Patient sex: M
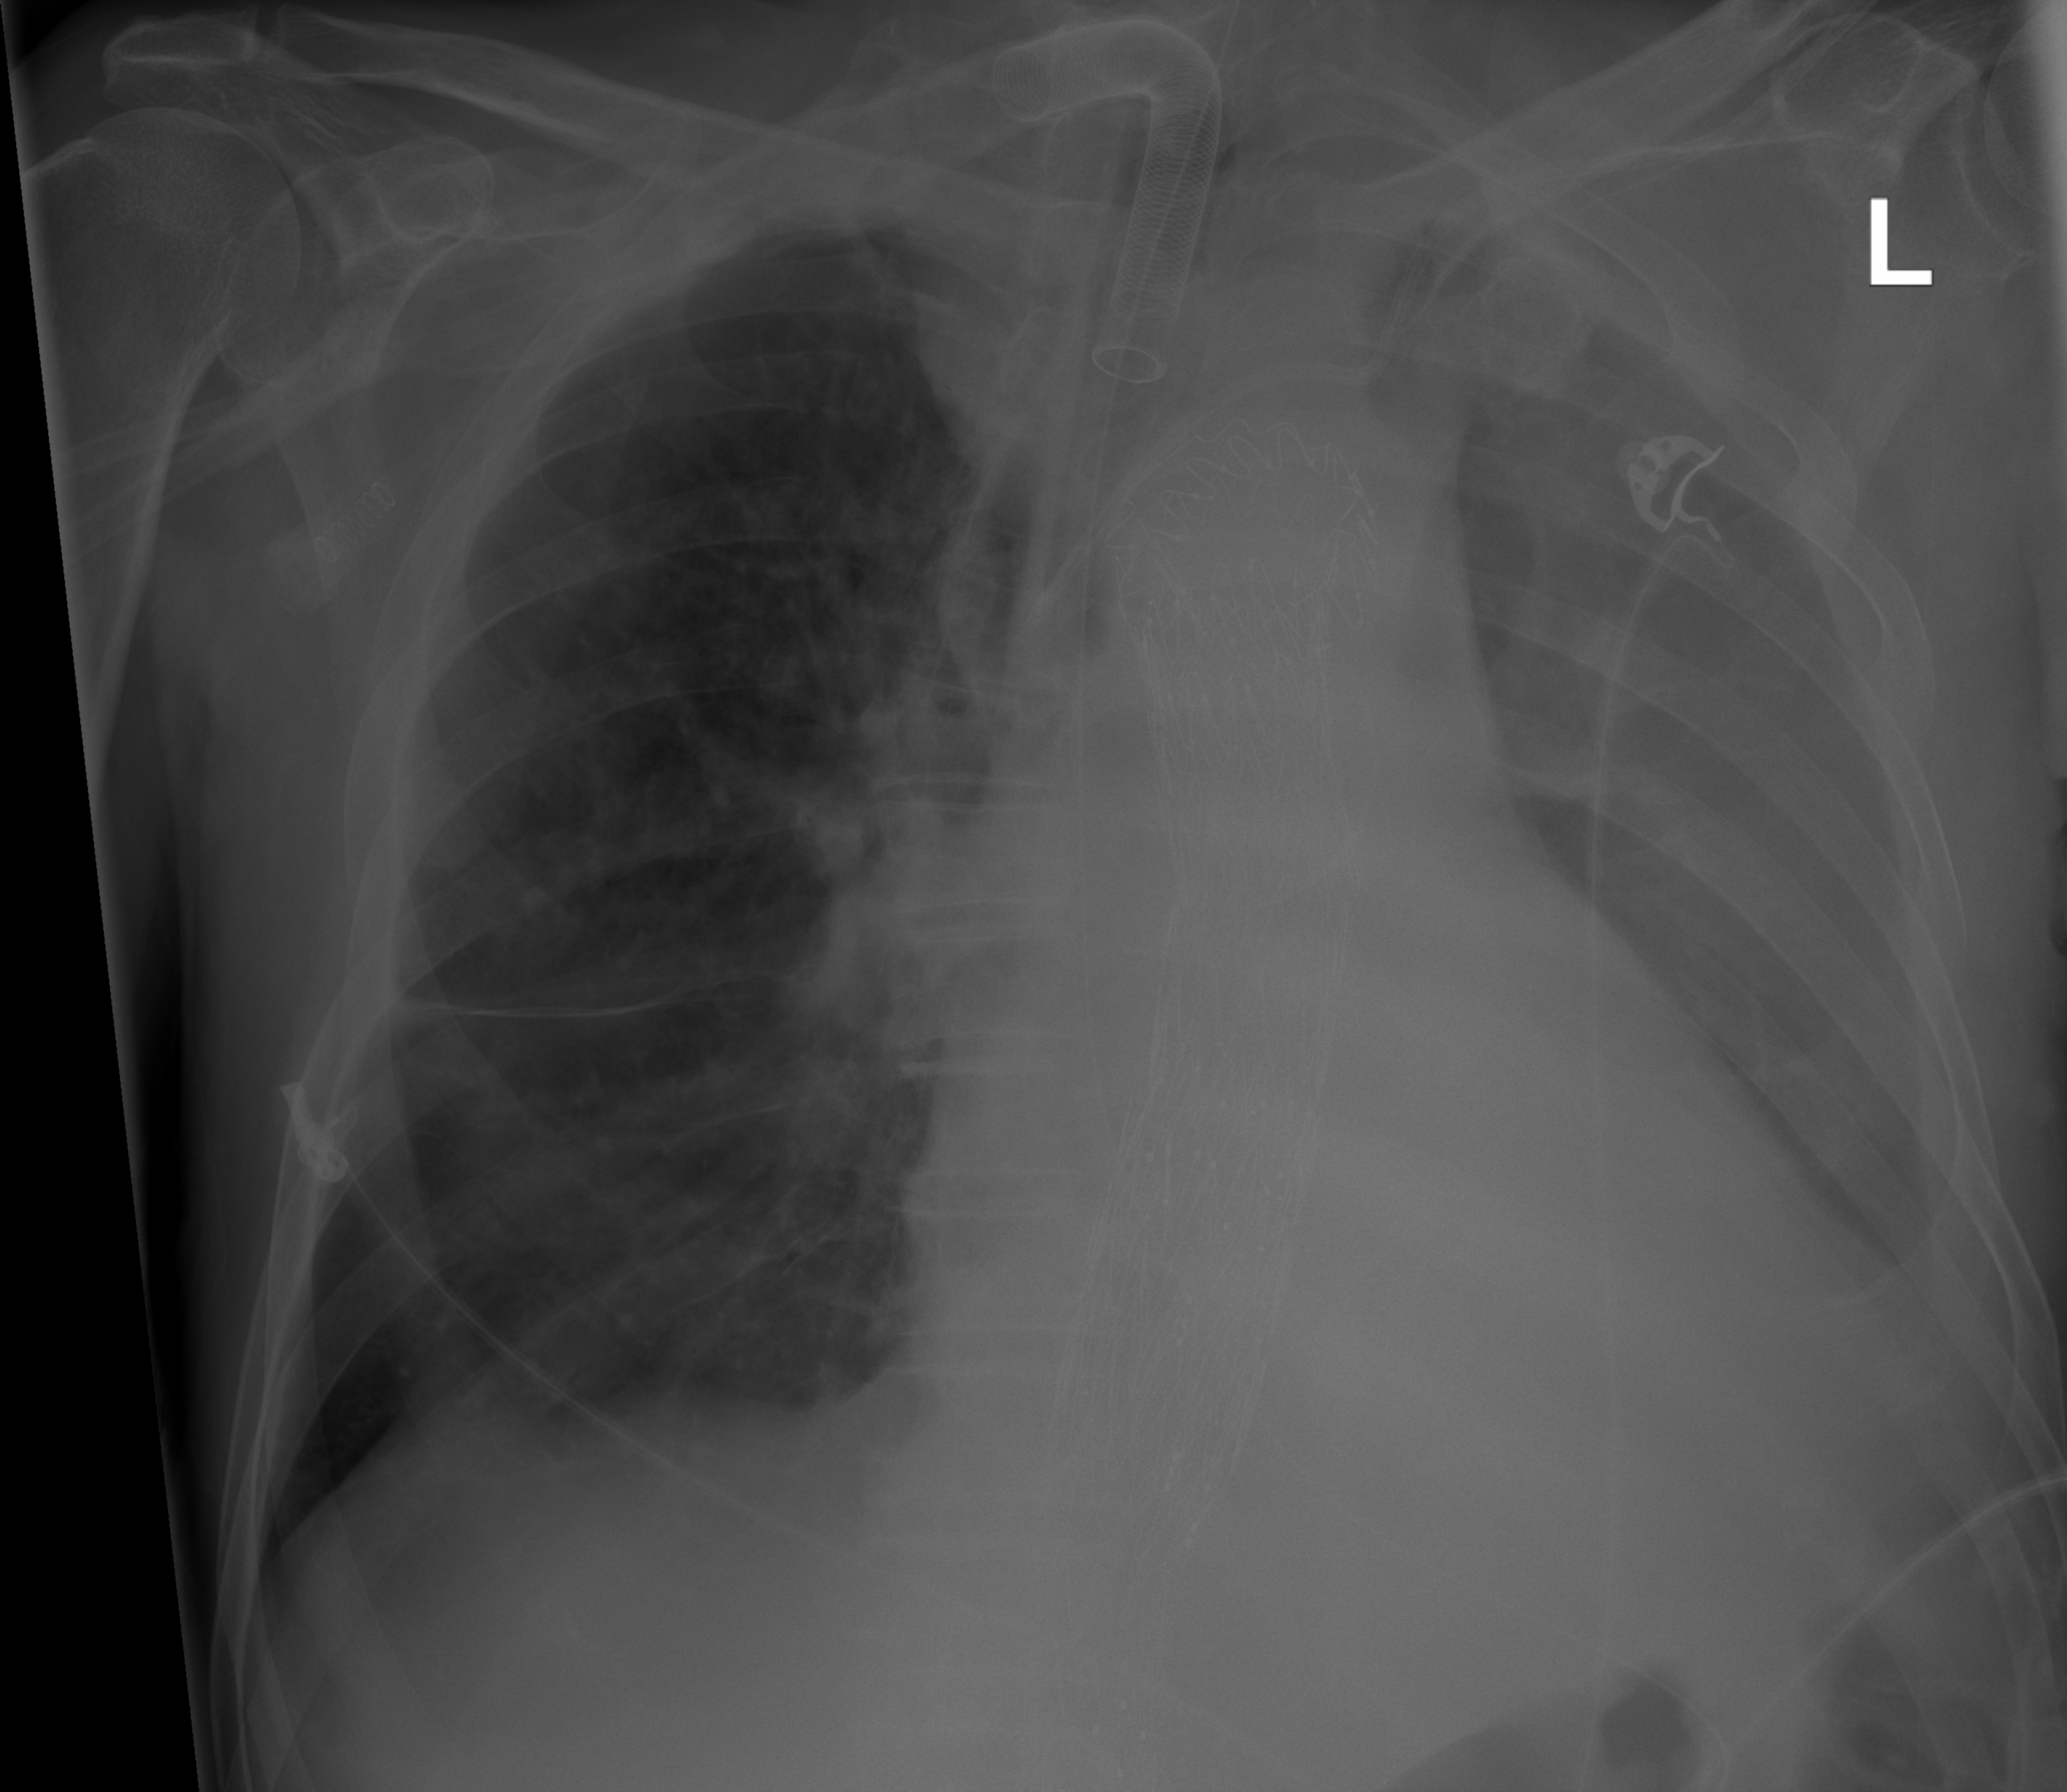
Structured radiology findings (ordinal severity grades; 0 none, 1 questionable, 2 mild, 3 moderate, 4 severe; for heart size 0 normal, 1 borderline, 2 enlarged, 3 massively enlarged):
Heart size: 1
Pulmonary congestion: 1
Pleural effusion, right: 1
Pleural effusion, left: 3
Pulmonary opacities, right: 1
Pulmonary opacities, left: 1
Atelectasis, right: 2
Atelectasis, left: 3